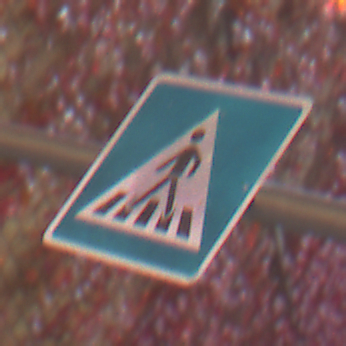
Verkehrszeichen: FussgaengerueberwegRechts
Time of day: MorningAfternoon
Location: Outdoor (Urban)
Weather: Clear
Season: NotSpecified
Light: Natural